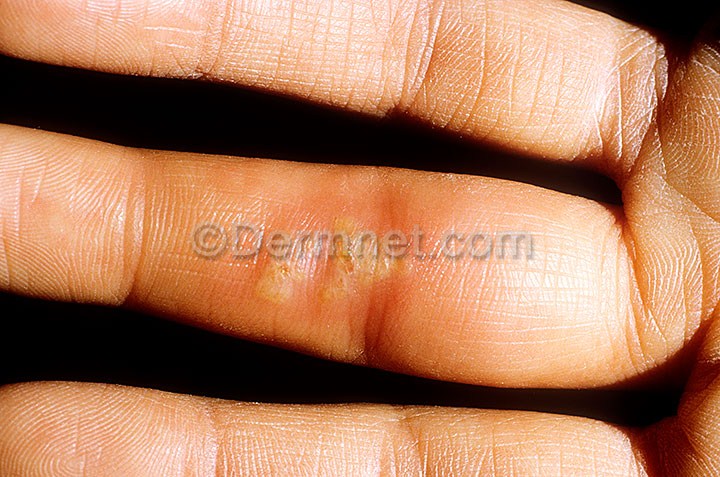
Disease: Warts Molluscum and other Viral Infections